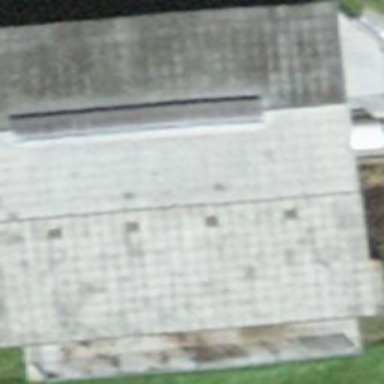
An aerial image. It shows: Gabled roof on farm auxiliary building.